Aerial crown-view tile of a tropical tree (Barro Colorado Island, Panama), acquired 20250818:
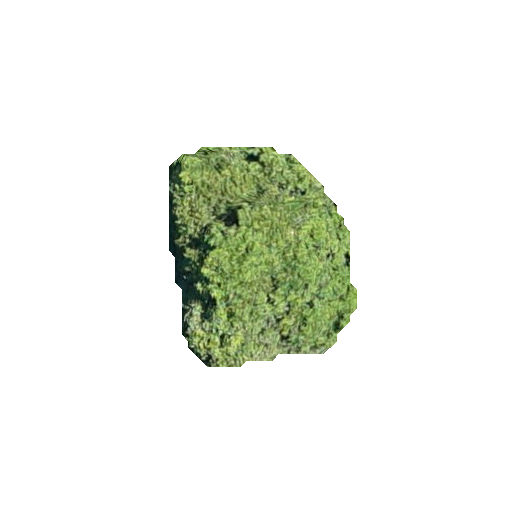
Species: Alseis blackiana
GBIF accepted scientific name: Alseis blackiana
Crown area: 48.016 m²